Question: I have problem with configuring NODE.JS. I was trying to install node.js with <URL> tutorial, but when i typed:
> ./configure
I got error:

I will be very thankful for any help!
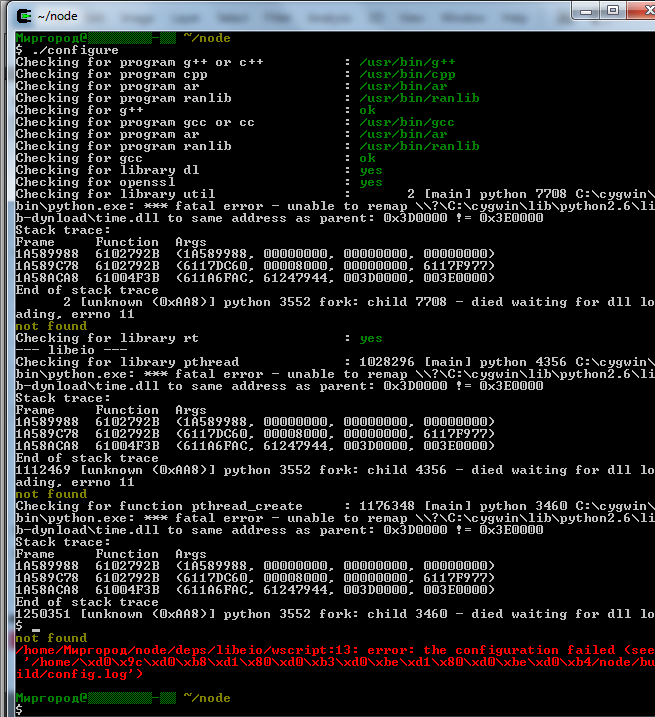
Answer: The unable to remap error you've encounted is often an indication that you need to run the 'rebaseall' program. Rerun the setup file you used to install the your cygwin environment, then run 'rebaseall -v' and that should fix it. You'll need to make sure that no cygwin programs are running when you run 'rebaseall'.